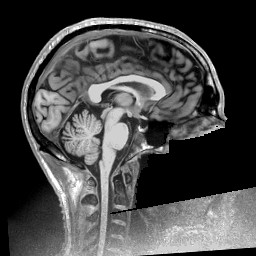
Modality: T1w
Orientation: sagittal
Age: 31
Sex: male